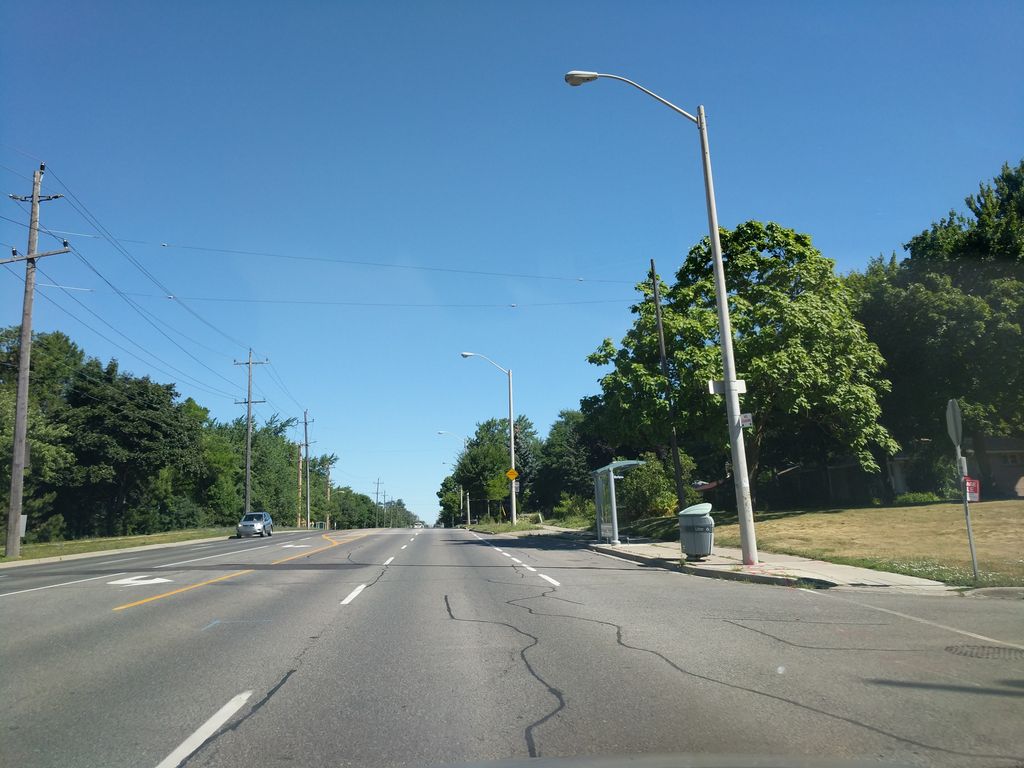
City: toronto